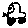
Label: car